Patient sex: F
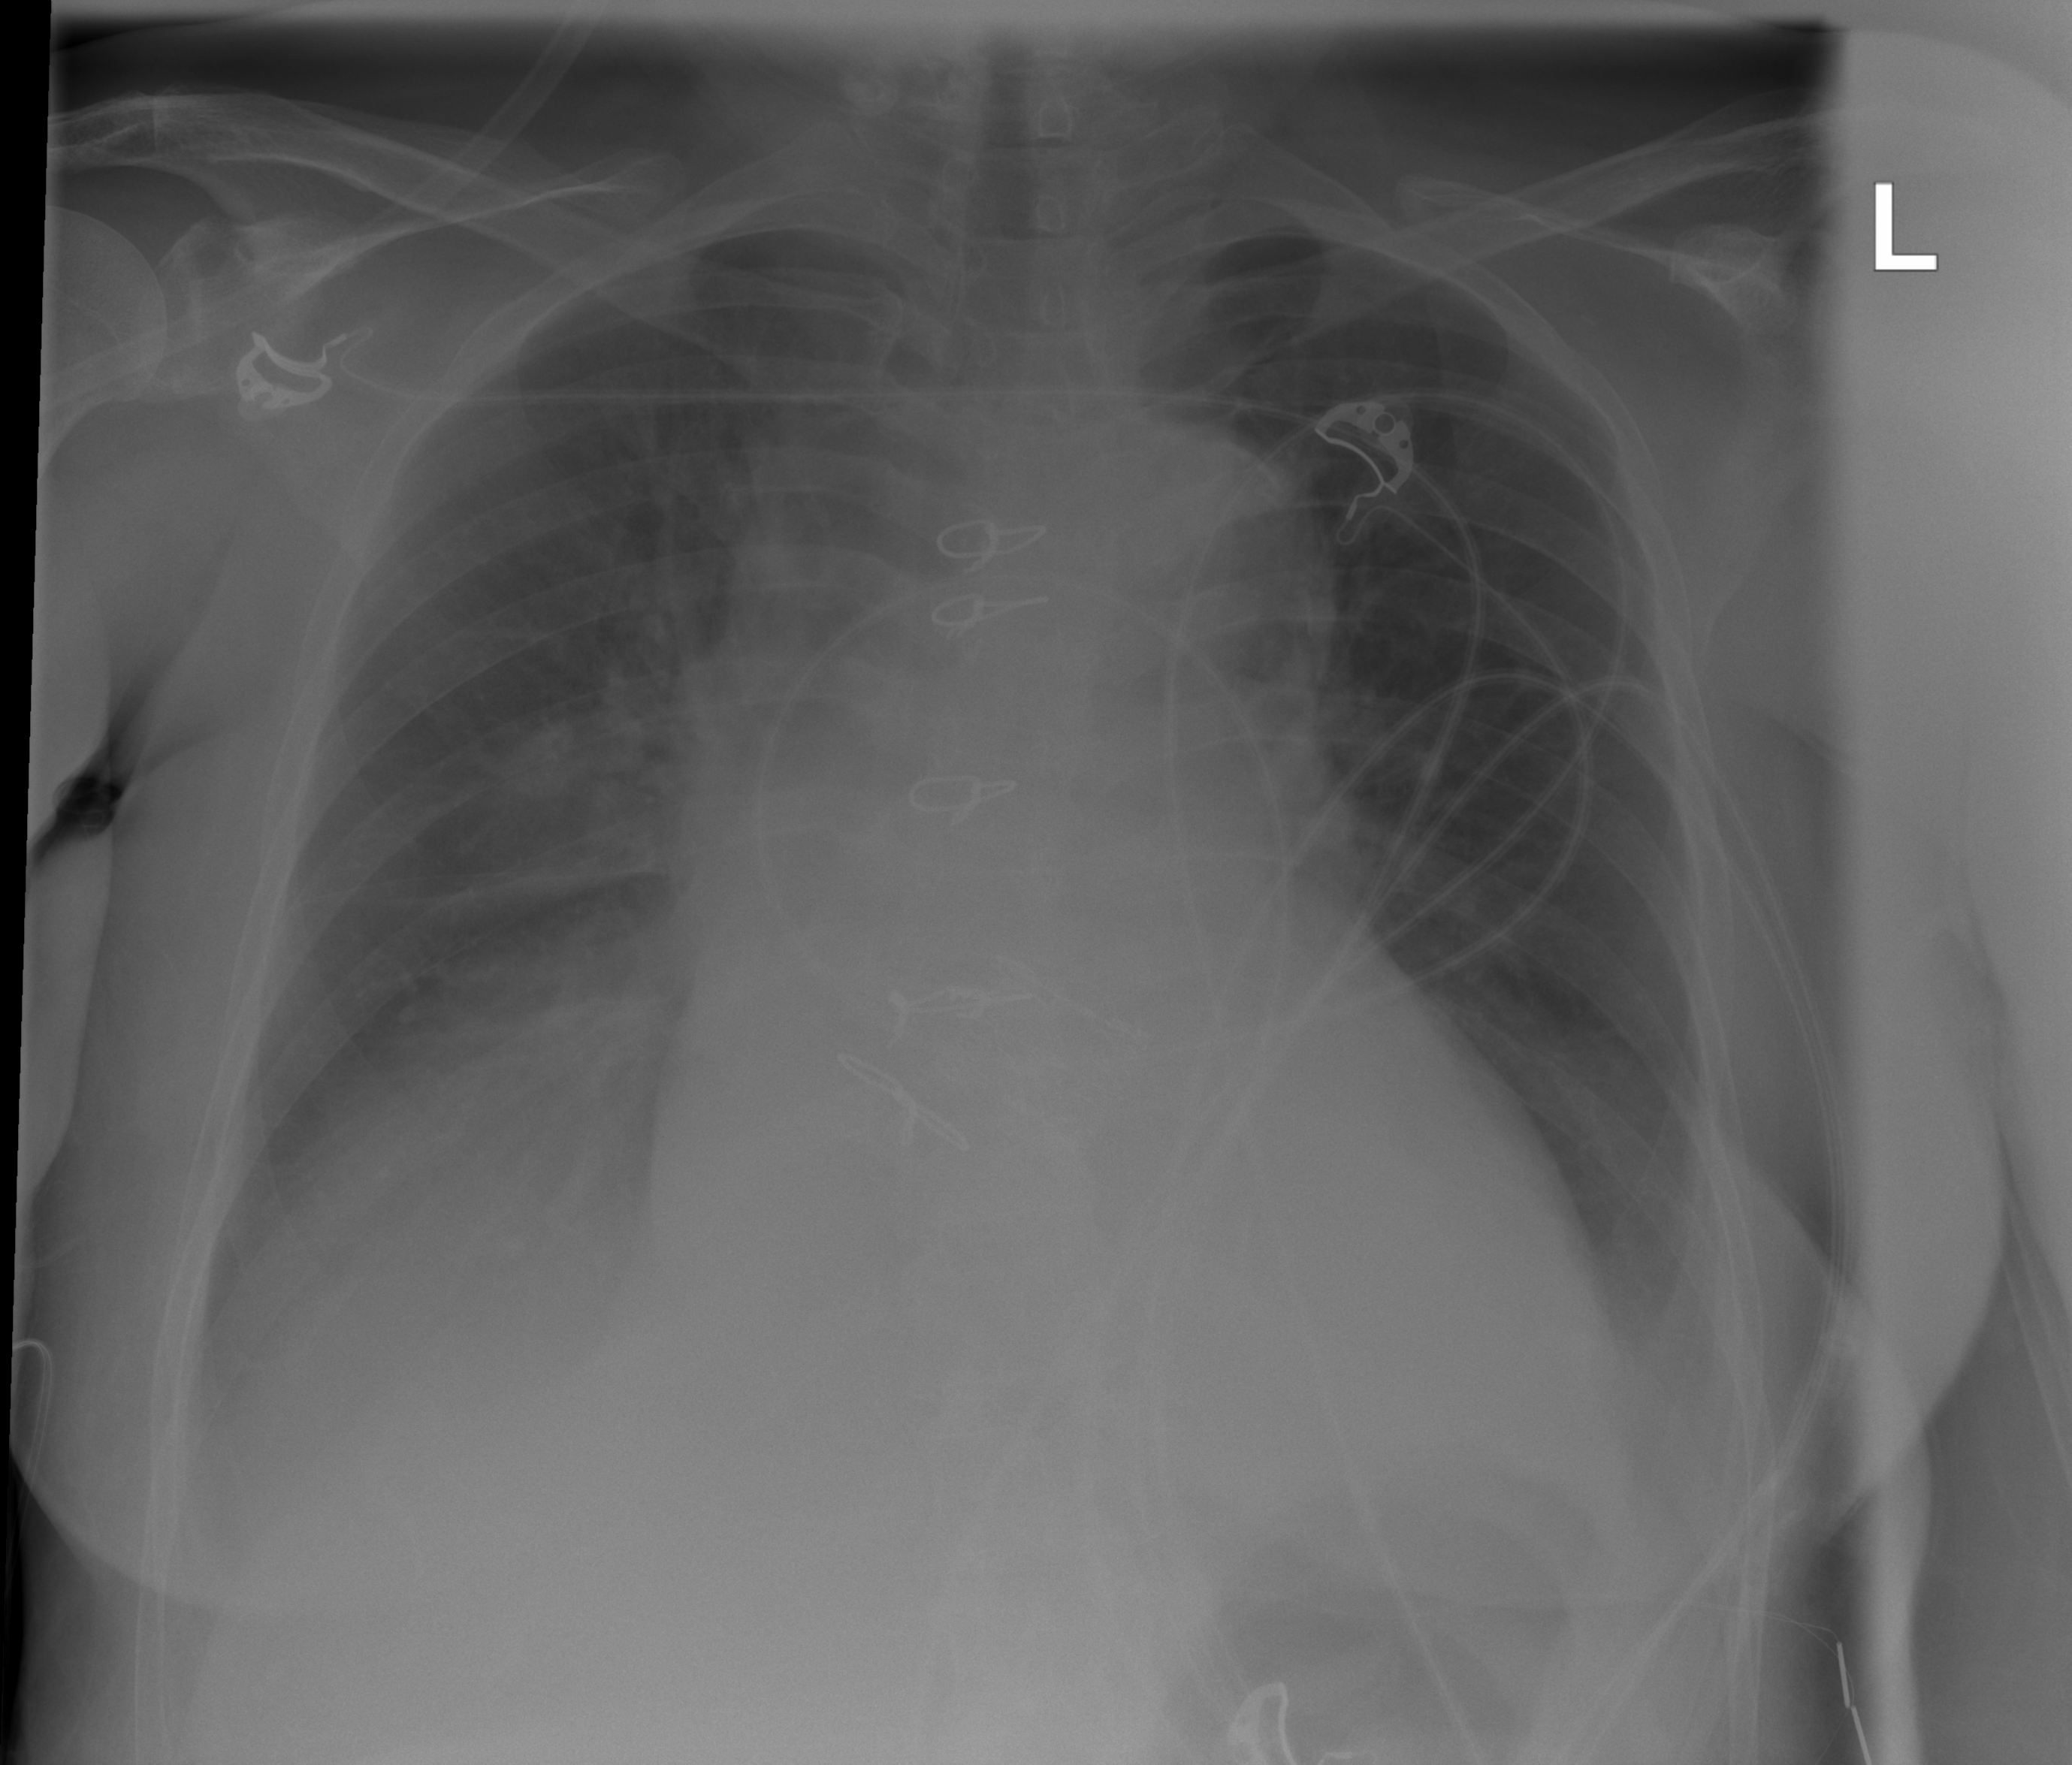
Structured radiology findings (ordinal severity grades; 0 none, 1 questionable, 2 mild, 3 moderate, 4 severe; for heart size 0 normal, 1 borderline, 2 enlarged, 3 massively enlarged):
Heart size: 2
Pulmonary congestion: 0
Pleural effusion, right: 1
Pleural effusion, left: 1
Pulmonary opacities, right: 0
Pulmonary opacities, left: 0
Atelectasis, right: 1
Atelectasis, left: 1